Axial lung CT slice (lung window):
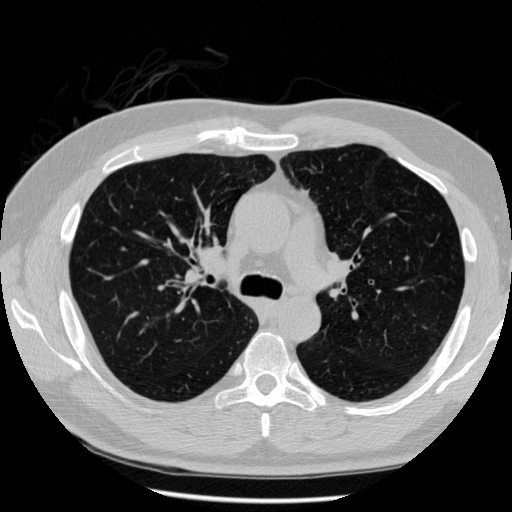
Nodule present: no